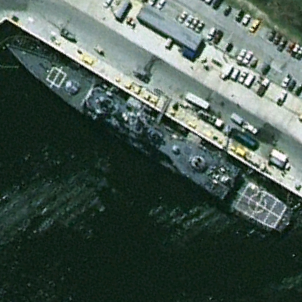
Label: cruiser